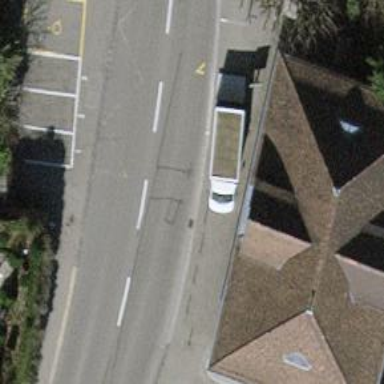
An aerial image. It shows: Public transport stop position.